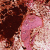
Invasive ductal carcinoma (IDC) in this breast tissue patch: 0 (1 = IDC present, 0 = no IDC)